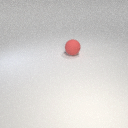
large red rubber sphere